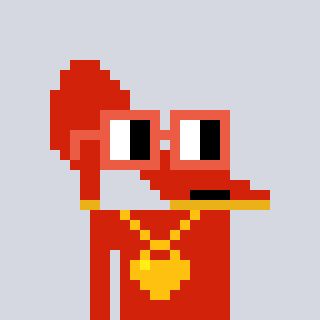
a pixel art character with square orange glasses, a highheel-shaped head and a red-colored body on a cool background